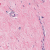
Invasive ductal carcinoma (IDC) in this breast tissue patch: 0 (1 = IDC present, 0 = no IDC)